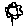
Label: flower